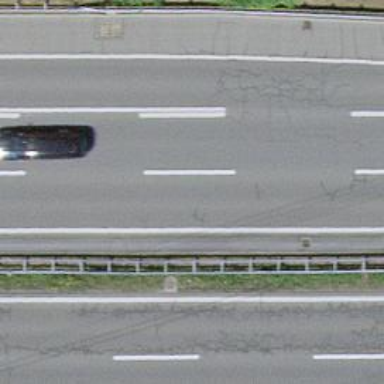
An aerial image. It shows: Asphalt motorway.